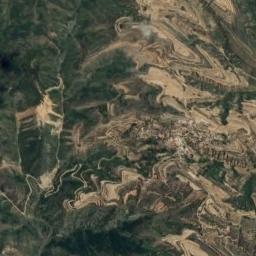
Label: mountain